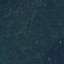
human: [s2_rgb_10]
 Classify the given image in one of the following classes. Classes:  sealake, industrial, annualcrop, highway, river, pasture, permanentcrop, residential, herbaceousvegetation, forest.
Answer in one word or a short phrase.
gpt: Forest